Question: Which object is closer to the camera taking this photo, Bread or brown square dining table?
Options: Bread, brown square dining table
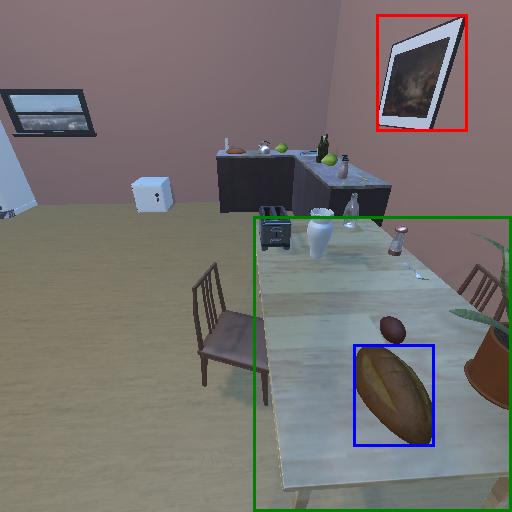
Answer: Bread